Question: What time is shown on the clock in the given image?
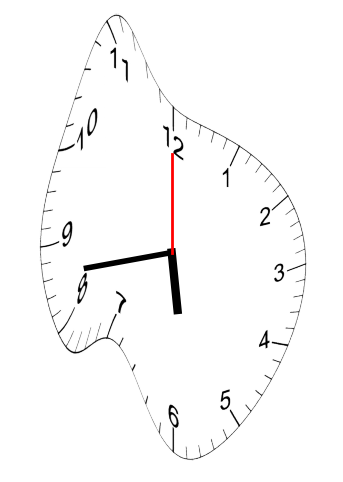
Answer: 05:43:00